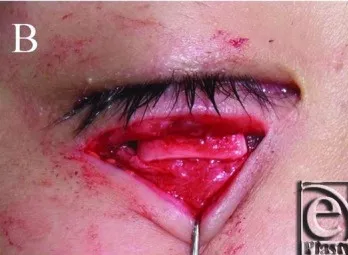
Operative findings. (b) The harvested auricular cartilage was placed between the lower edge of the tarsus and the posterior layer of the lower eyelid retractors.
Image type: medical_photograph (other_medical_photograph)